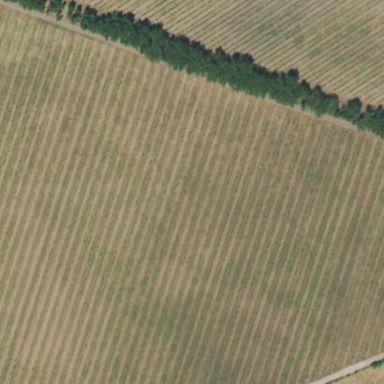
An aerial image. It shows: Vineyard growing grapes.